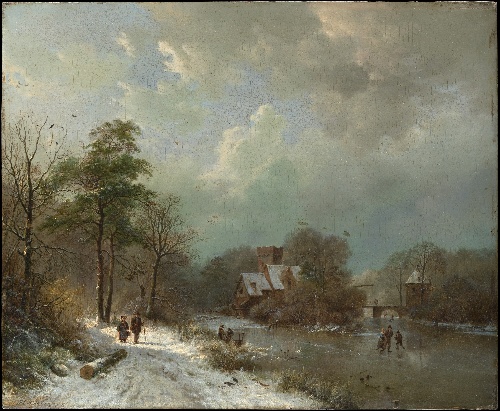
Title: Winter Landscape, Holland
Artist: Barend Cornelis Koekkoek
Artist bio: Dutch, Middelburg 1803–1862 Cleve
Date: 1833
Object type: Painting
Classification: Paintings
Medium: Oil on wood
Dimensions: 14 x 17 in. (35.6 x 43.2 cm)
Department: European Paintings
Credit line: Catharine Lorillard Wolfe Collection, Bequest of Catharine Lorillard Wolfe, 1887
Accession year: 1887
Repository: Metropolitan Museum of Art, New York, NY
Tags: Landscapes|Winter|Snow|Skating